Question: In SQL 2008, I have below table and need to convert into following table creating one record for each
'''
Date Name Colors
Nov01 John Red
Nov02 Mike Green
Nov02 Mike Blue
Nov02 Mike Grey
Nov03 Melissa Yellow
Nov03 Melissa Orange
Nov10 Rita Pink
Nov10 Rita Red
'''
Converted
'''
Date Name Red Green Blue Grey Yellow Orange
Nov01 John Red
Nov02 Mike Green Blue Grey
Nov03 Melissa Yellow Orange
Nov10 Rita Red Pink
'''
See below pic, as I do not know how to format table here

Many thanks.
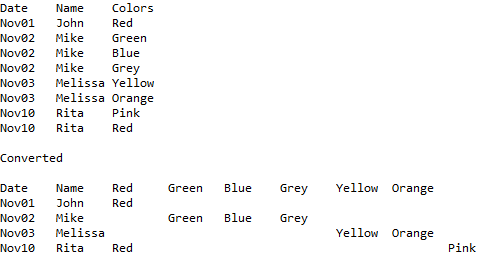
Answer: See:
<URL>